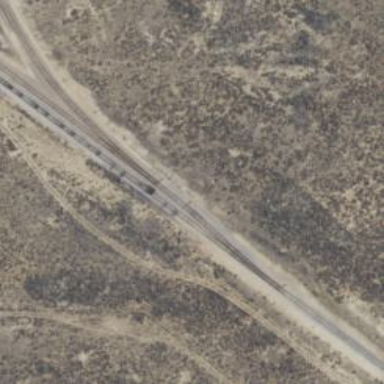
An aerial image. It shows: Trap point on the railway for derailing purposes.